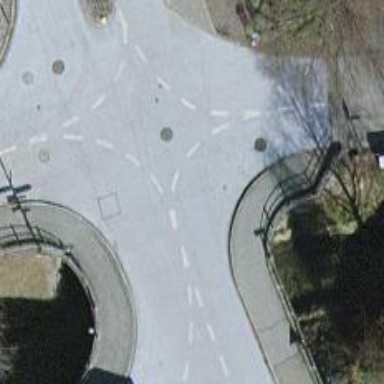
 passing over bridge with sidewalks on both sides."